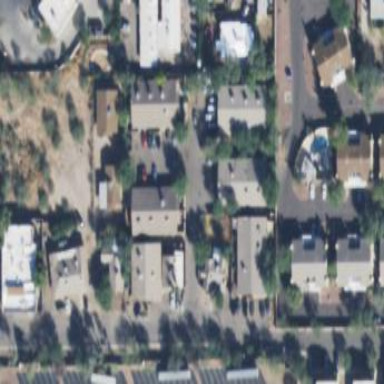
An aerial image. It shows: Residential area with apartments.